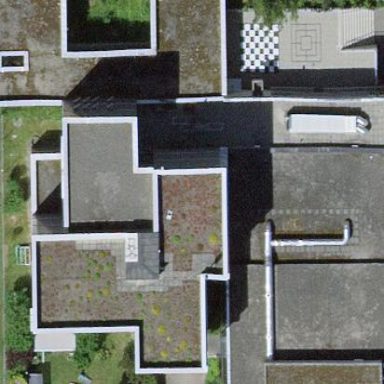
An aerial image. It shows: School building.